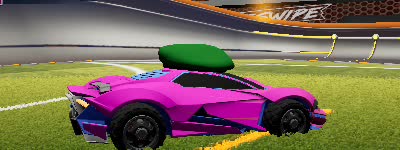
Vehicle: werewolf